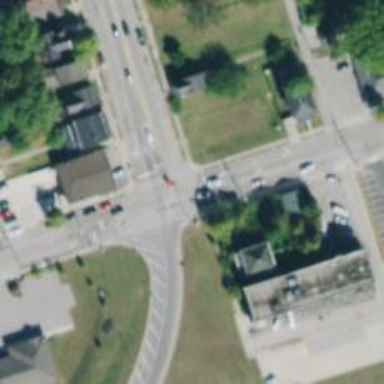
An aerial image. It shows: Crossing with line markings on the road.